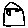
Label: house